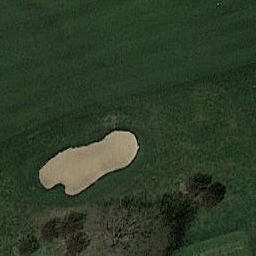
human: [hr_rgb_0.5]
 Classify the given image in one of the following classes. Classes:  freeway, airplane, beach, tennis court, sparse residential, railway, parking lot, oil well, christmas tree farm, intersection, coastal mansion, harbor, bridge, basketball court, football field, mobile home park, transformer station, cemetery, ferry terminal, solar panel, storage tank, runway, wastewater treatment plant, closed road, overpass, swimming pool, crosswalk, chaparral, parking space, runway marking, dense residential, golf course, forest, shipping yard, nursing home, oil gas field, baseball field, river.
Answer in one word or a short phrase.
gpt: golf course